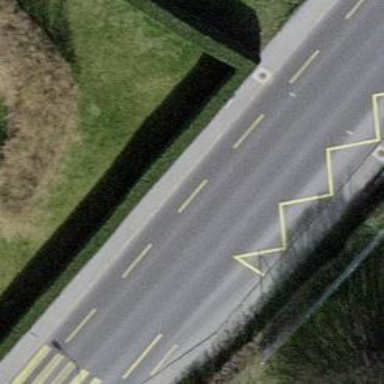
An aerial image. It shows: Sidewalk made of asphalt leading to platform for public transport.